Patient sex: M
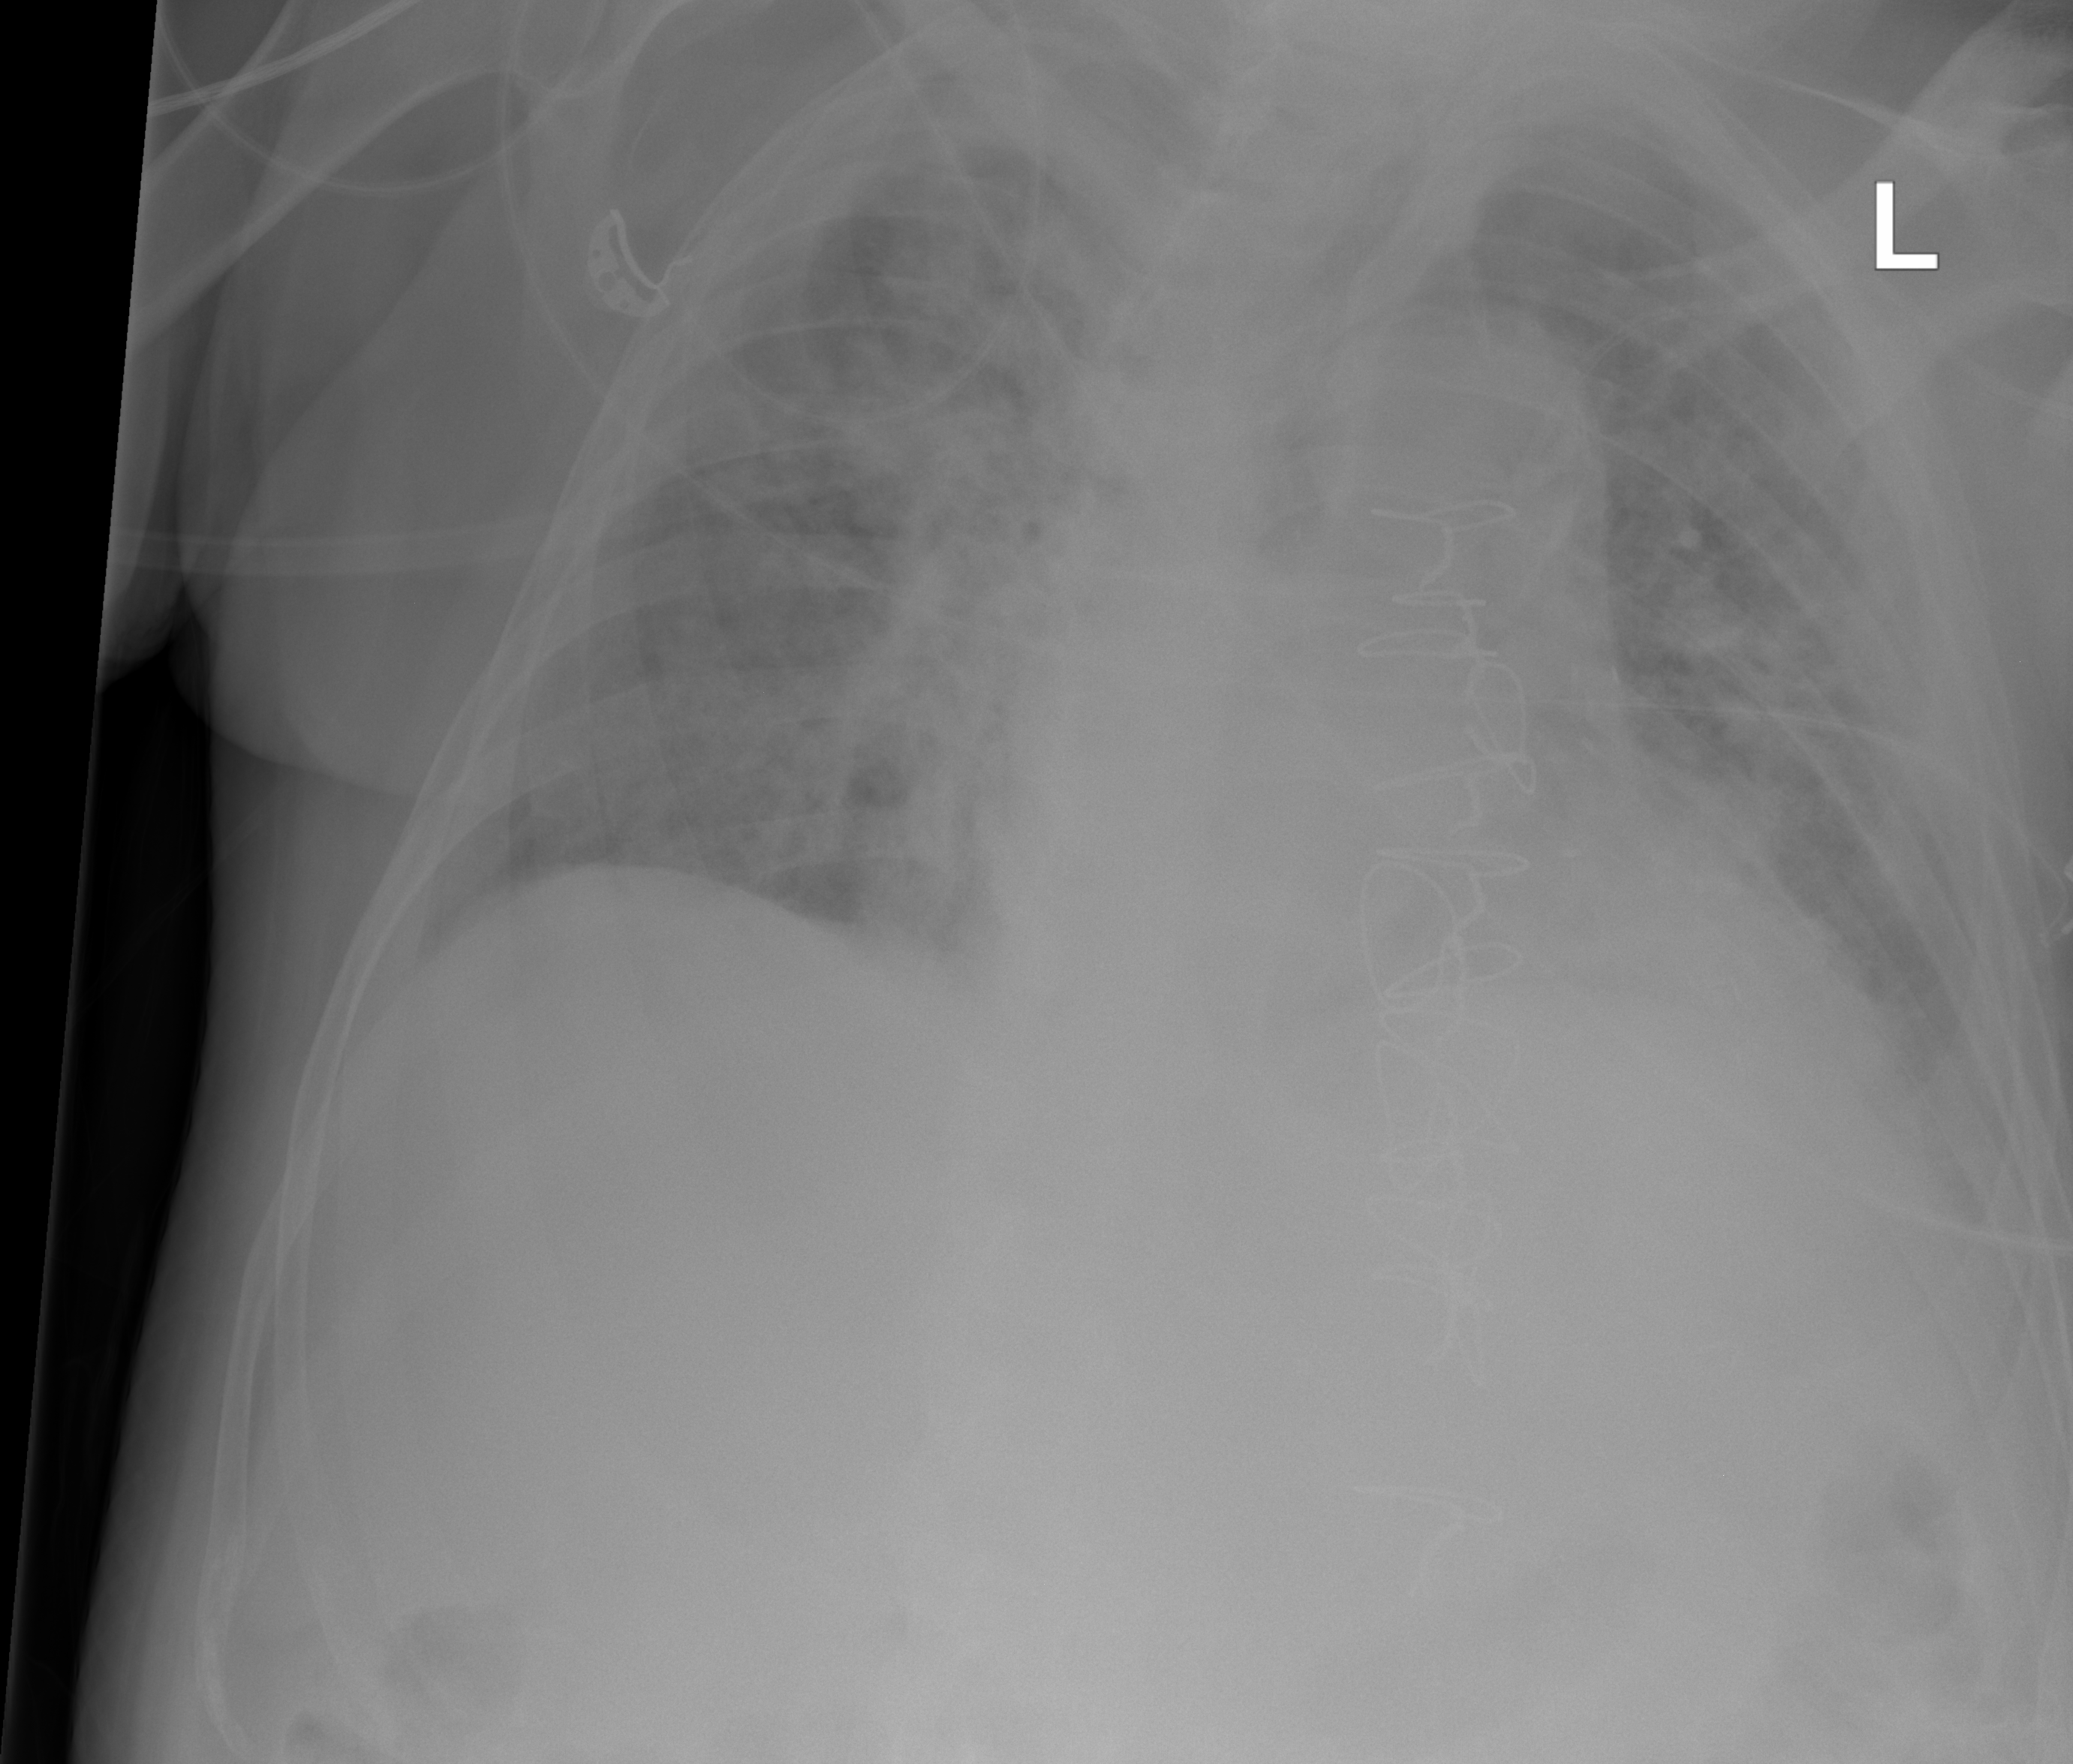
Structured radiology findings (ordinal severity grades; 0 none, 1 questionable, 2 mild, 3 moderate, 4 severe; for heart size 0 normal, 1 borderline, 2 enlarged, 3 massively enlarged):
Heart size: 2
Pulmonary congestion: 3
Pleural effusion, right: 2
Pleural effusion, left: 2
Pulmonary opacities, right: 3
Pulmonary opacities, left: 3
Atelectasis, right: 3
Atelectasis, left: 3